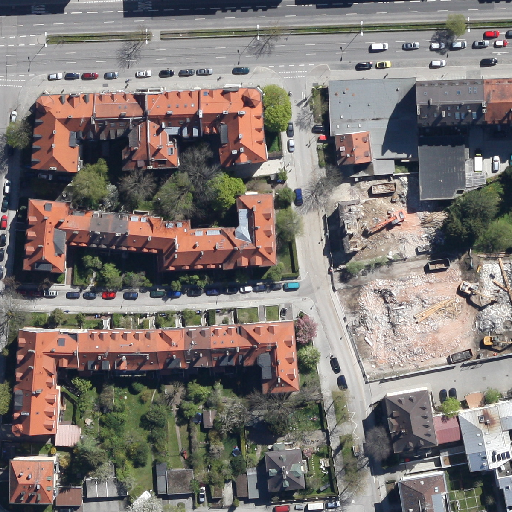
Referring expression: impervious surface